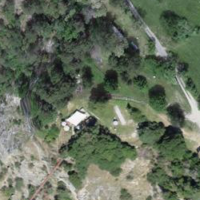
EUNIS habitat code: 50
Species observed at this site:
Salvia pratensis